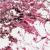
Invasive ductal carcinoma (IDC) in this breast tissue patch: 0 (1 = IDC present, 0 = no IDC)